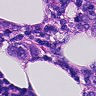
Metastatic tissue present: yes